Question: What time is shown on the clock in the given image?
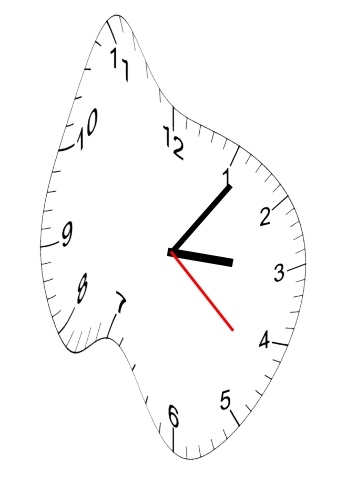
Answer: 03:06:22